Question: What is the greeting?
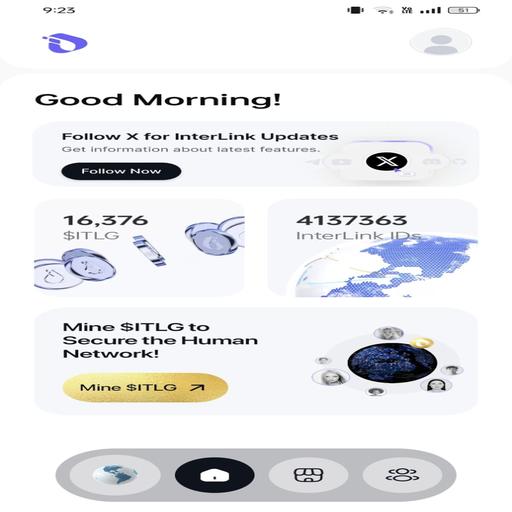
Answer: Good Morning